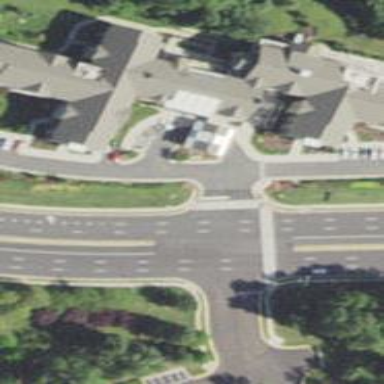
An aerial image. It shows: Marked crossing on footway.